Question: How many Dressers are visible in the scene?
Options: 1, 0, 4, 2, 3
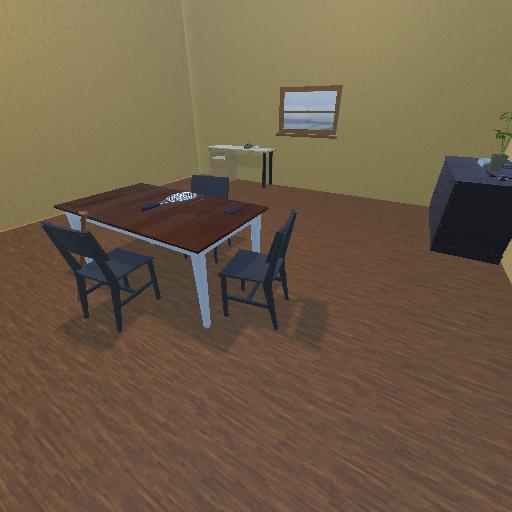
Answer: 1